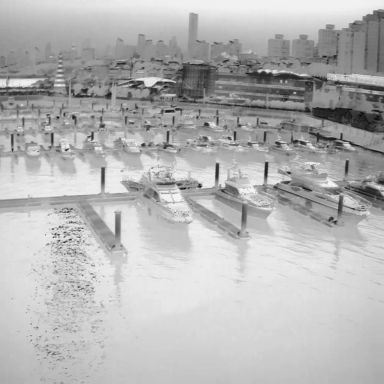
There are 20 canoes in the infrared image.